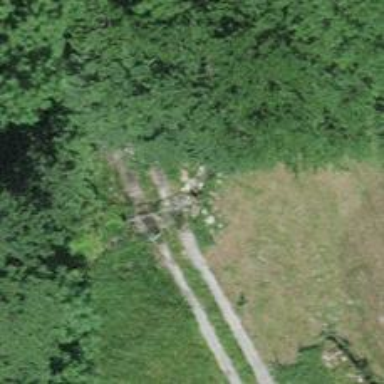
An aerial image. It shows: Culvert tunnel.